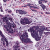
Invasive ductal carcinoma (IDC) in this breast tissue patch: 0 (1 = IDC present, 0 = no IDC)